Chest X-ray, AP view. Patient: 49 years old, sex F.
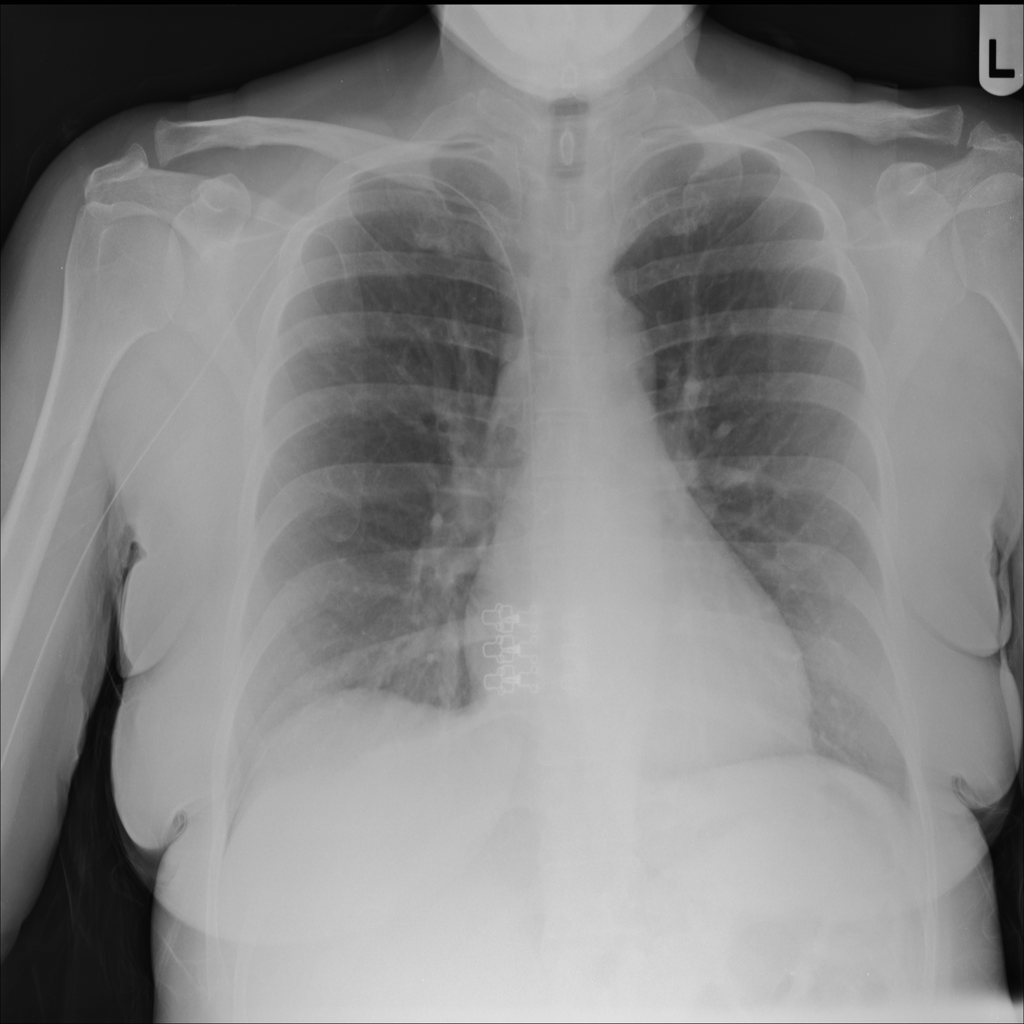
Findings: No Finding